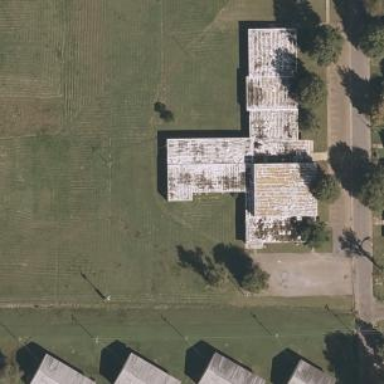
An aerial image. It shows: School building.